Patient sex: M
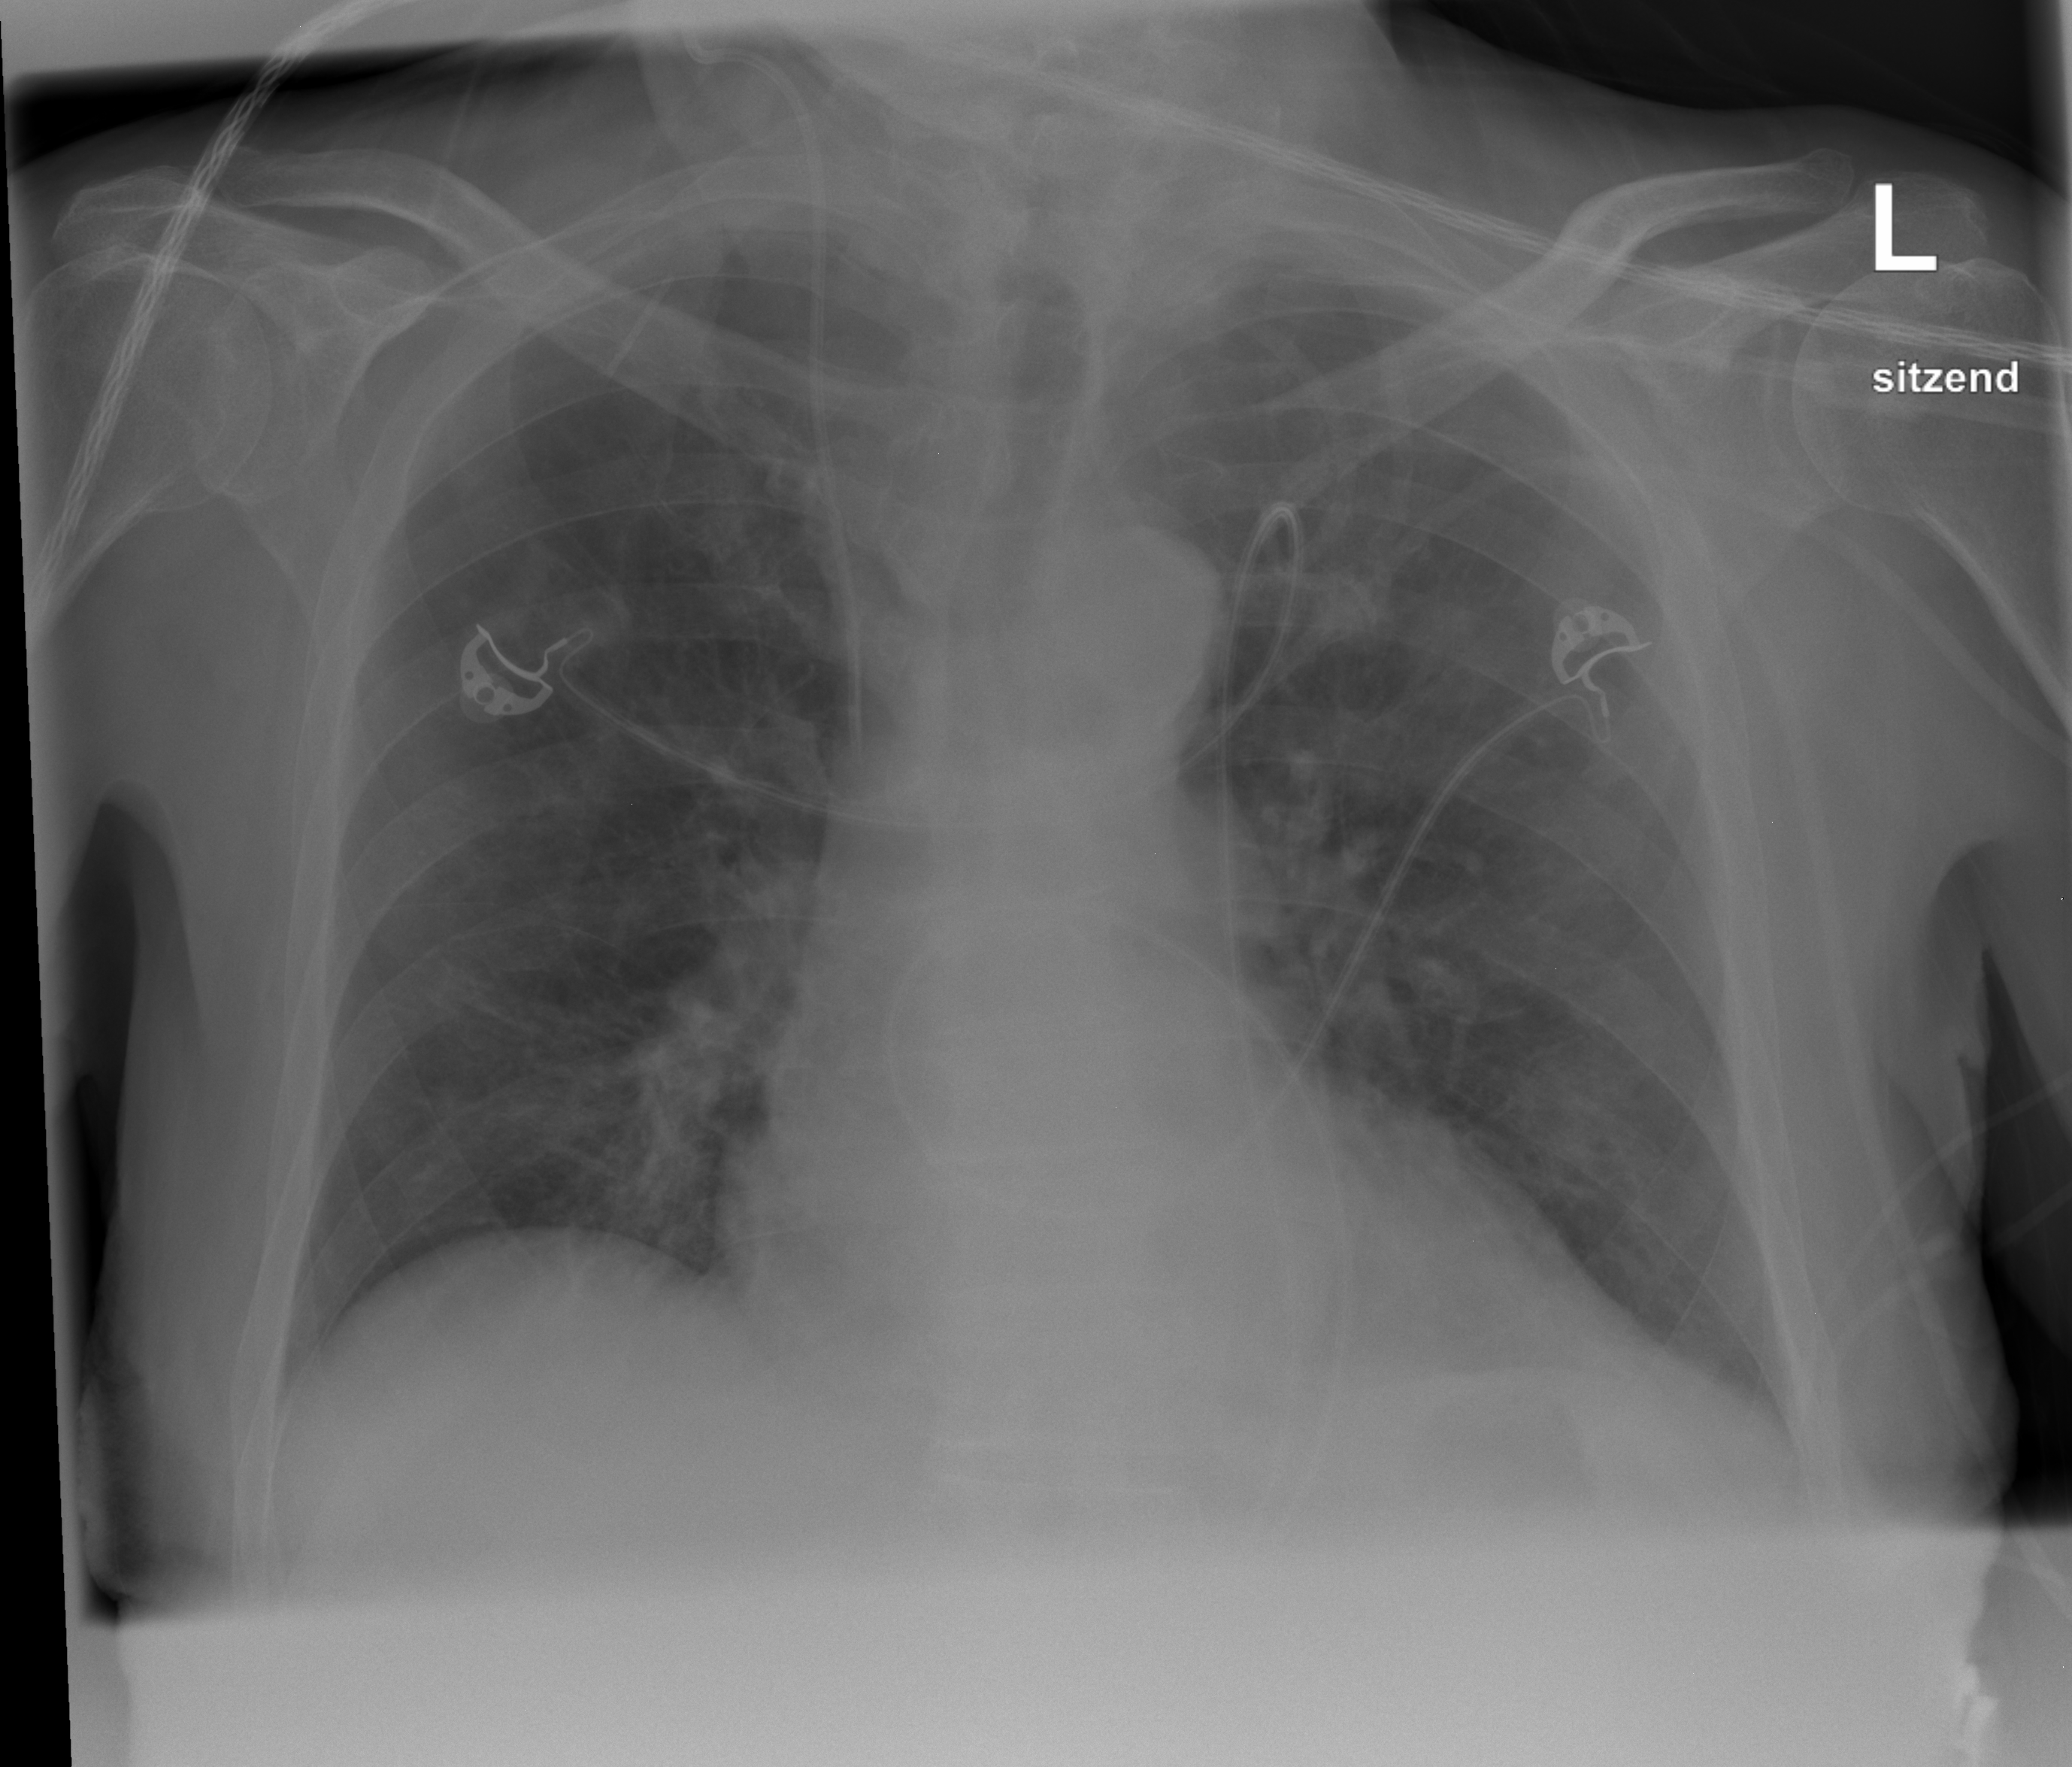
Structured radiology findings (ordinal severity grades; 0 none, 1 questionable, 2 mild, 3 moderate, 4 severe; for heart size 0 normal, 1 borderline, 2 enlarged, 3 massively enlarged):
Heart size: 2
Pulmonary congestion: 0
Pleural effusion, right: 0
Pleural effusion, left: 0
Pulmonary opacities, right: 0
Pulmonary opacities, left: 1
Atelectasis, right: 0
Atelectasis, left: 2